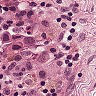
Metastatic tissue present: yes